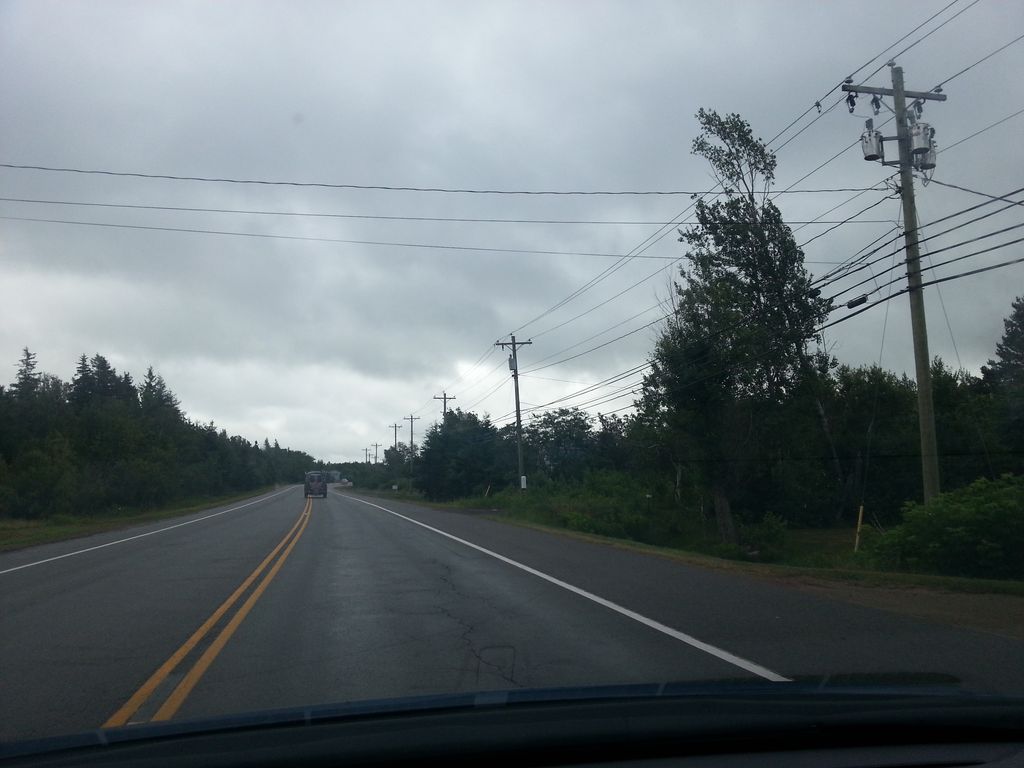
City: charlottetown